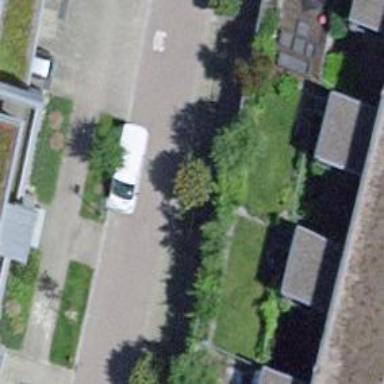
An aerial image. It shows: View of roof of building.